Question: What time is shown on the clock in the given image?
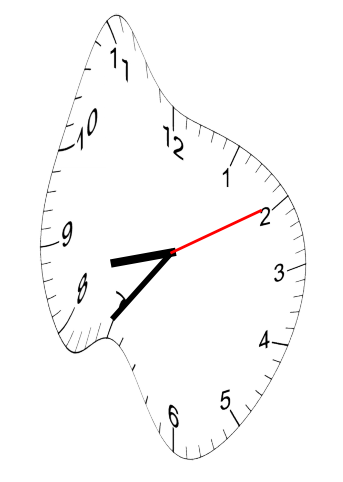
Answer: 08:36:10